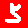
Digit: 5